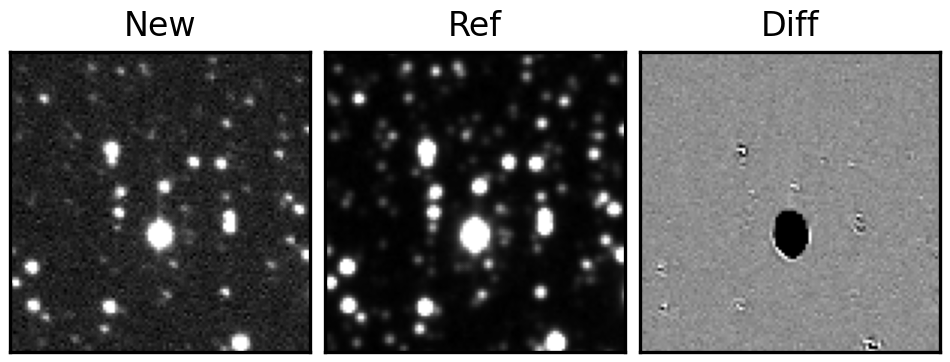
Label: bogus